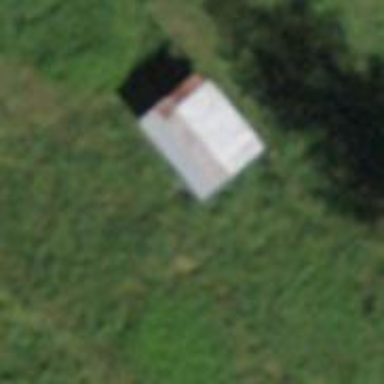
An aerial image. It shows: Cabin is depicted in the image.